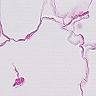
Metastatic tissue present: no